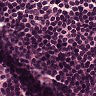
Metastatic tissue present: no